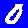
Digit: 0